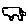
Label: car